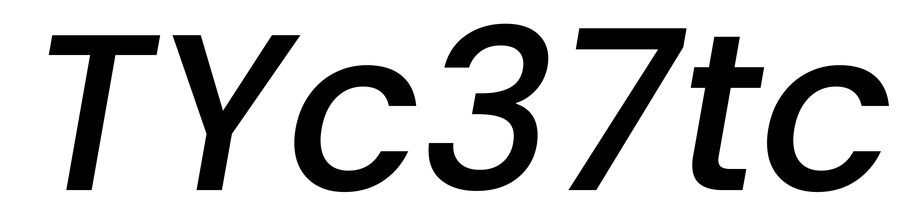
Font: Poppins-MediumItalic